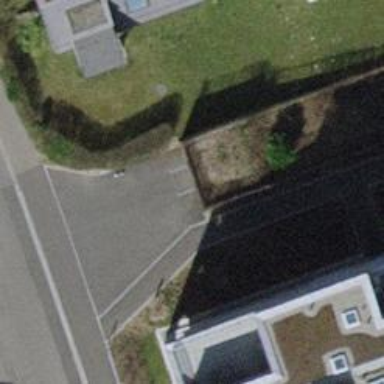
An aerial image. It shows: Parking entrance.